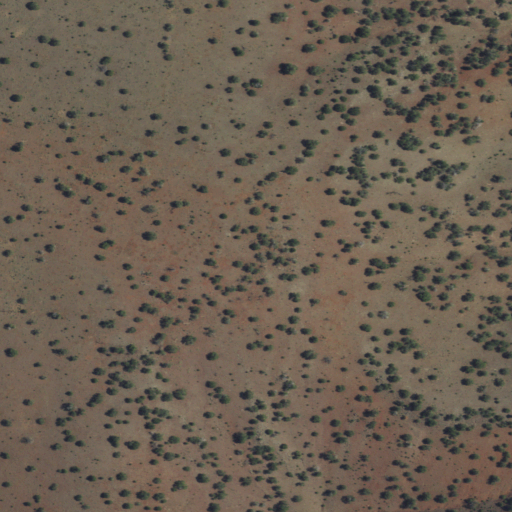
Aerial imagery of mountain in New Mexico named Tejana Mesa containing shrub and evergreen forest